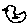
Label: bird